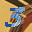
Label: 3